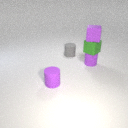
small green rubber cube above small purple rubber cylinder